Interaction volume radius: 5 \u00c5
Interaction volume height: 10 \u00c5
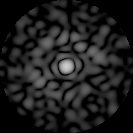
Disorder parameter: 0.829